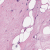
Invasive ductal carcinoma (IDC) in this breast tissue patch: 0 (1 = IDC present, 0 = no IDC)